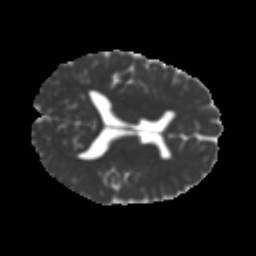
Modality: MD
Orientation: axial
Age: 16
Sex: male
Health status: ill
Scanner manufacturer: ge
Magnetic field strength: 3 T
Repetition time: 6.752 s
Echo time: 0.079 s